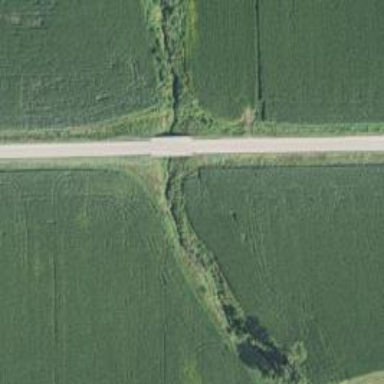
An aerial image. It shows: Unclassified road on bridge.